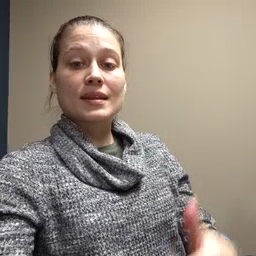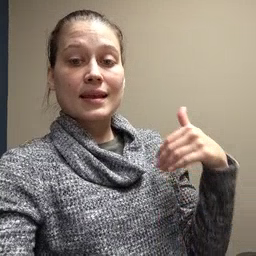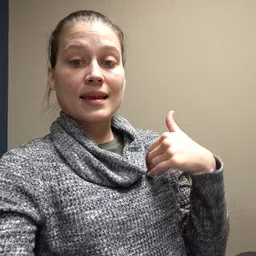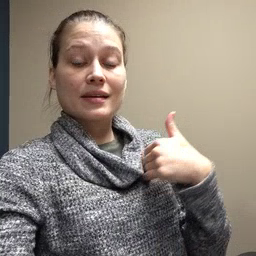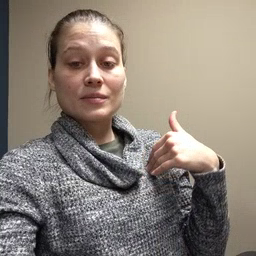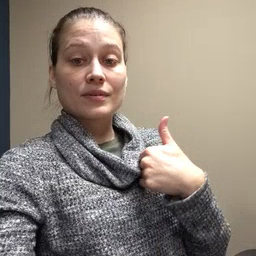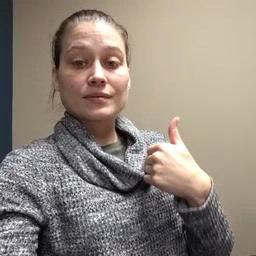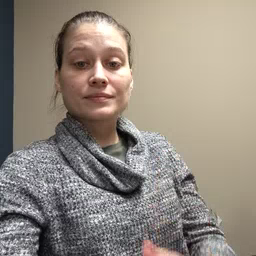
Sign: animal